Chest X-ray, PA view. Patient: 56 years old, sex F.
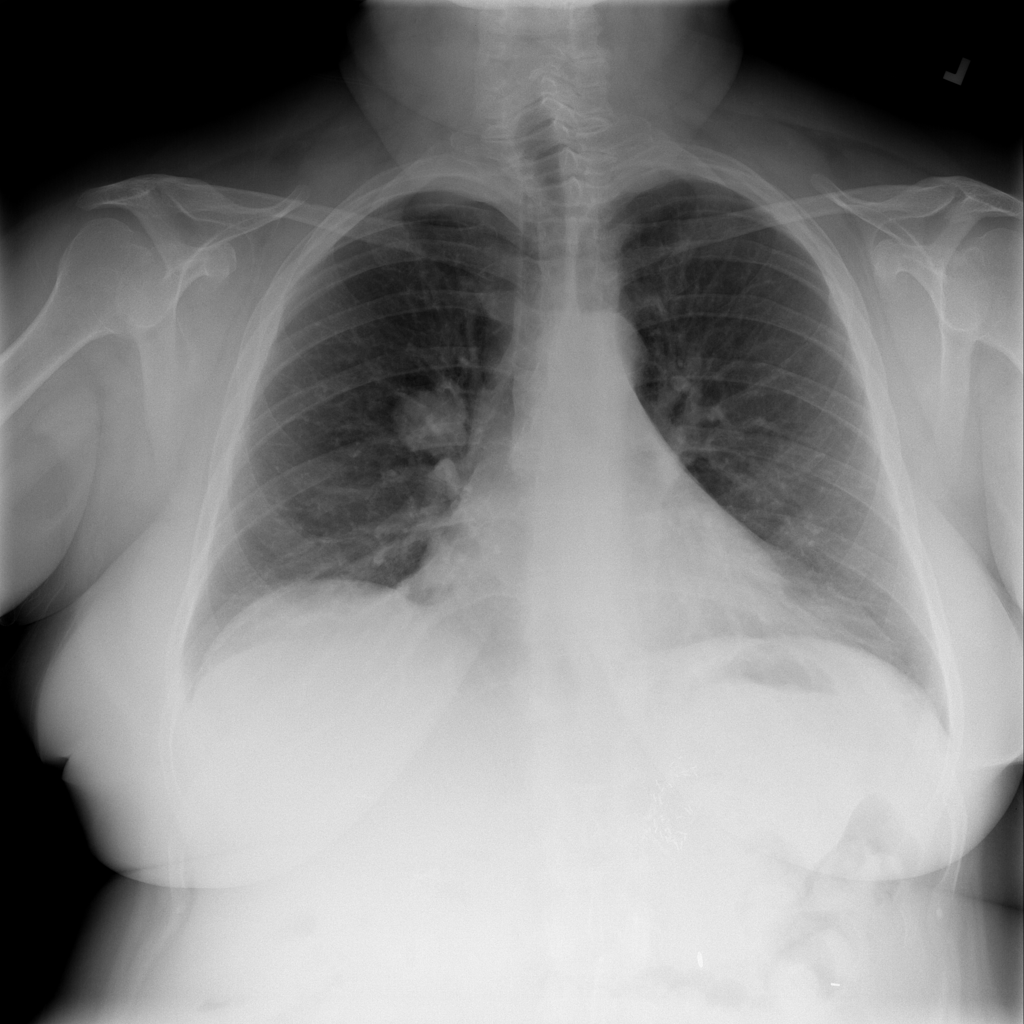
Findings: Infiltration, Mass